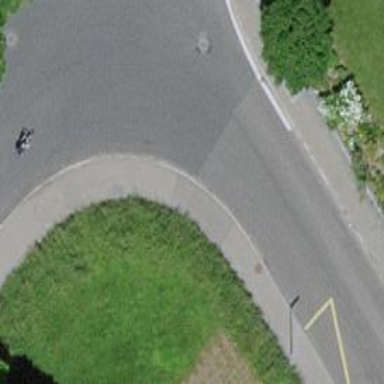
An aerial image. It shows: Sidewalk along the footway.